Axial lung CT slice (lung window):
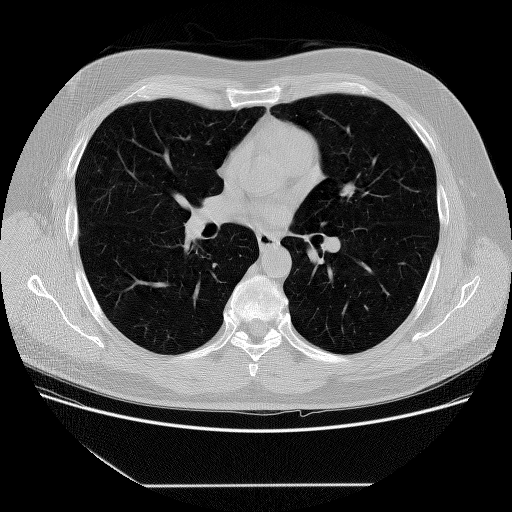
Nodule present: no